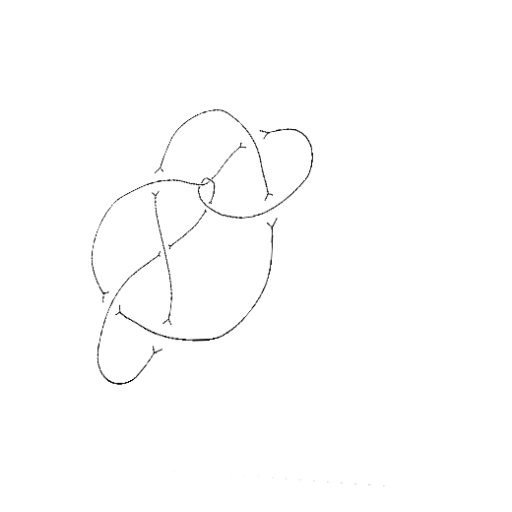
Crossing number: 9